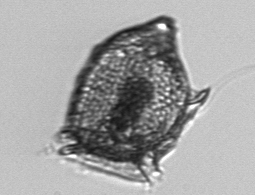
Label: Dinophysis_norvegica